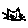
Label: cat